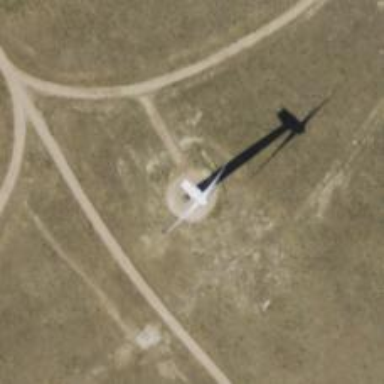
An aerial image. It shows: Wind power generator utilizing wind turbines.